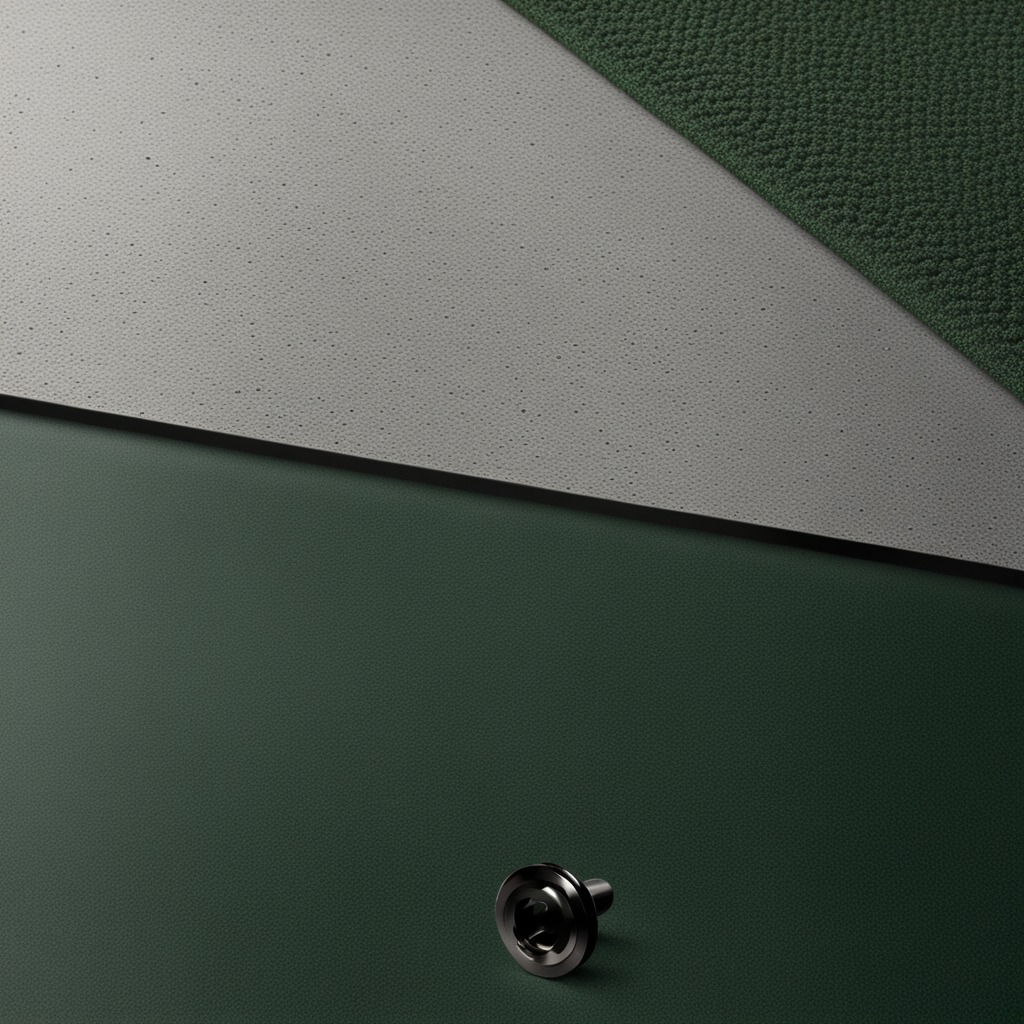
A metal screw lying on a clean granite tabletop covered with a green rubber mat inside a workshop under bright overhead lighting crisp shadows high clarity worn but beneath the mat